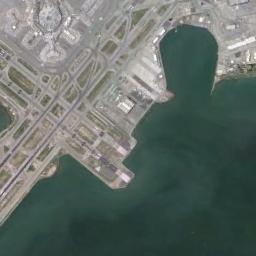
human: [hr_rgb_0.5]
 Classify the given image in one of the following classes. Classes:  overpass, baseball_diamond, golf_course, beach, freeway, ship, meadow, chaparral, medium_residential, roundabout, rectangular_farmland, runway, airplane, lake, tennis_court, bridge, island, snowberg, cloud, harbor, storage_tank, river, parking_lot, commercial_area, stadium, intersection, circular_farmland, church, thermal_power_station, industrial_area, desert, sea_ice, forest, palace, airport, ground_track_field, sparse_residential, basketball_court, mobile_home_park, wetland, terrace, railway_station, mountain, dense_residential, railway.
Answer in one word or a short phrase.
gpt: airport